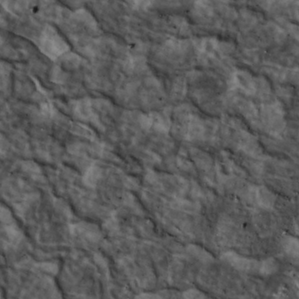
Label: non_frost